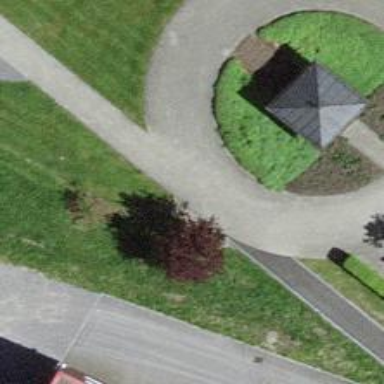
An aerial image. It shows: Path made of paving stones.